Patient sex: F
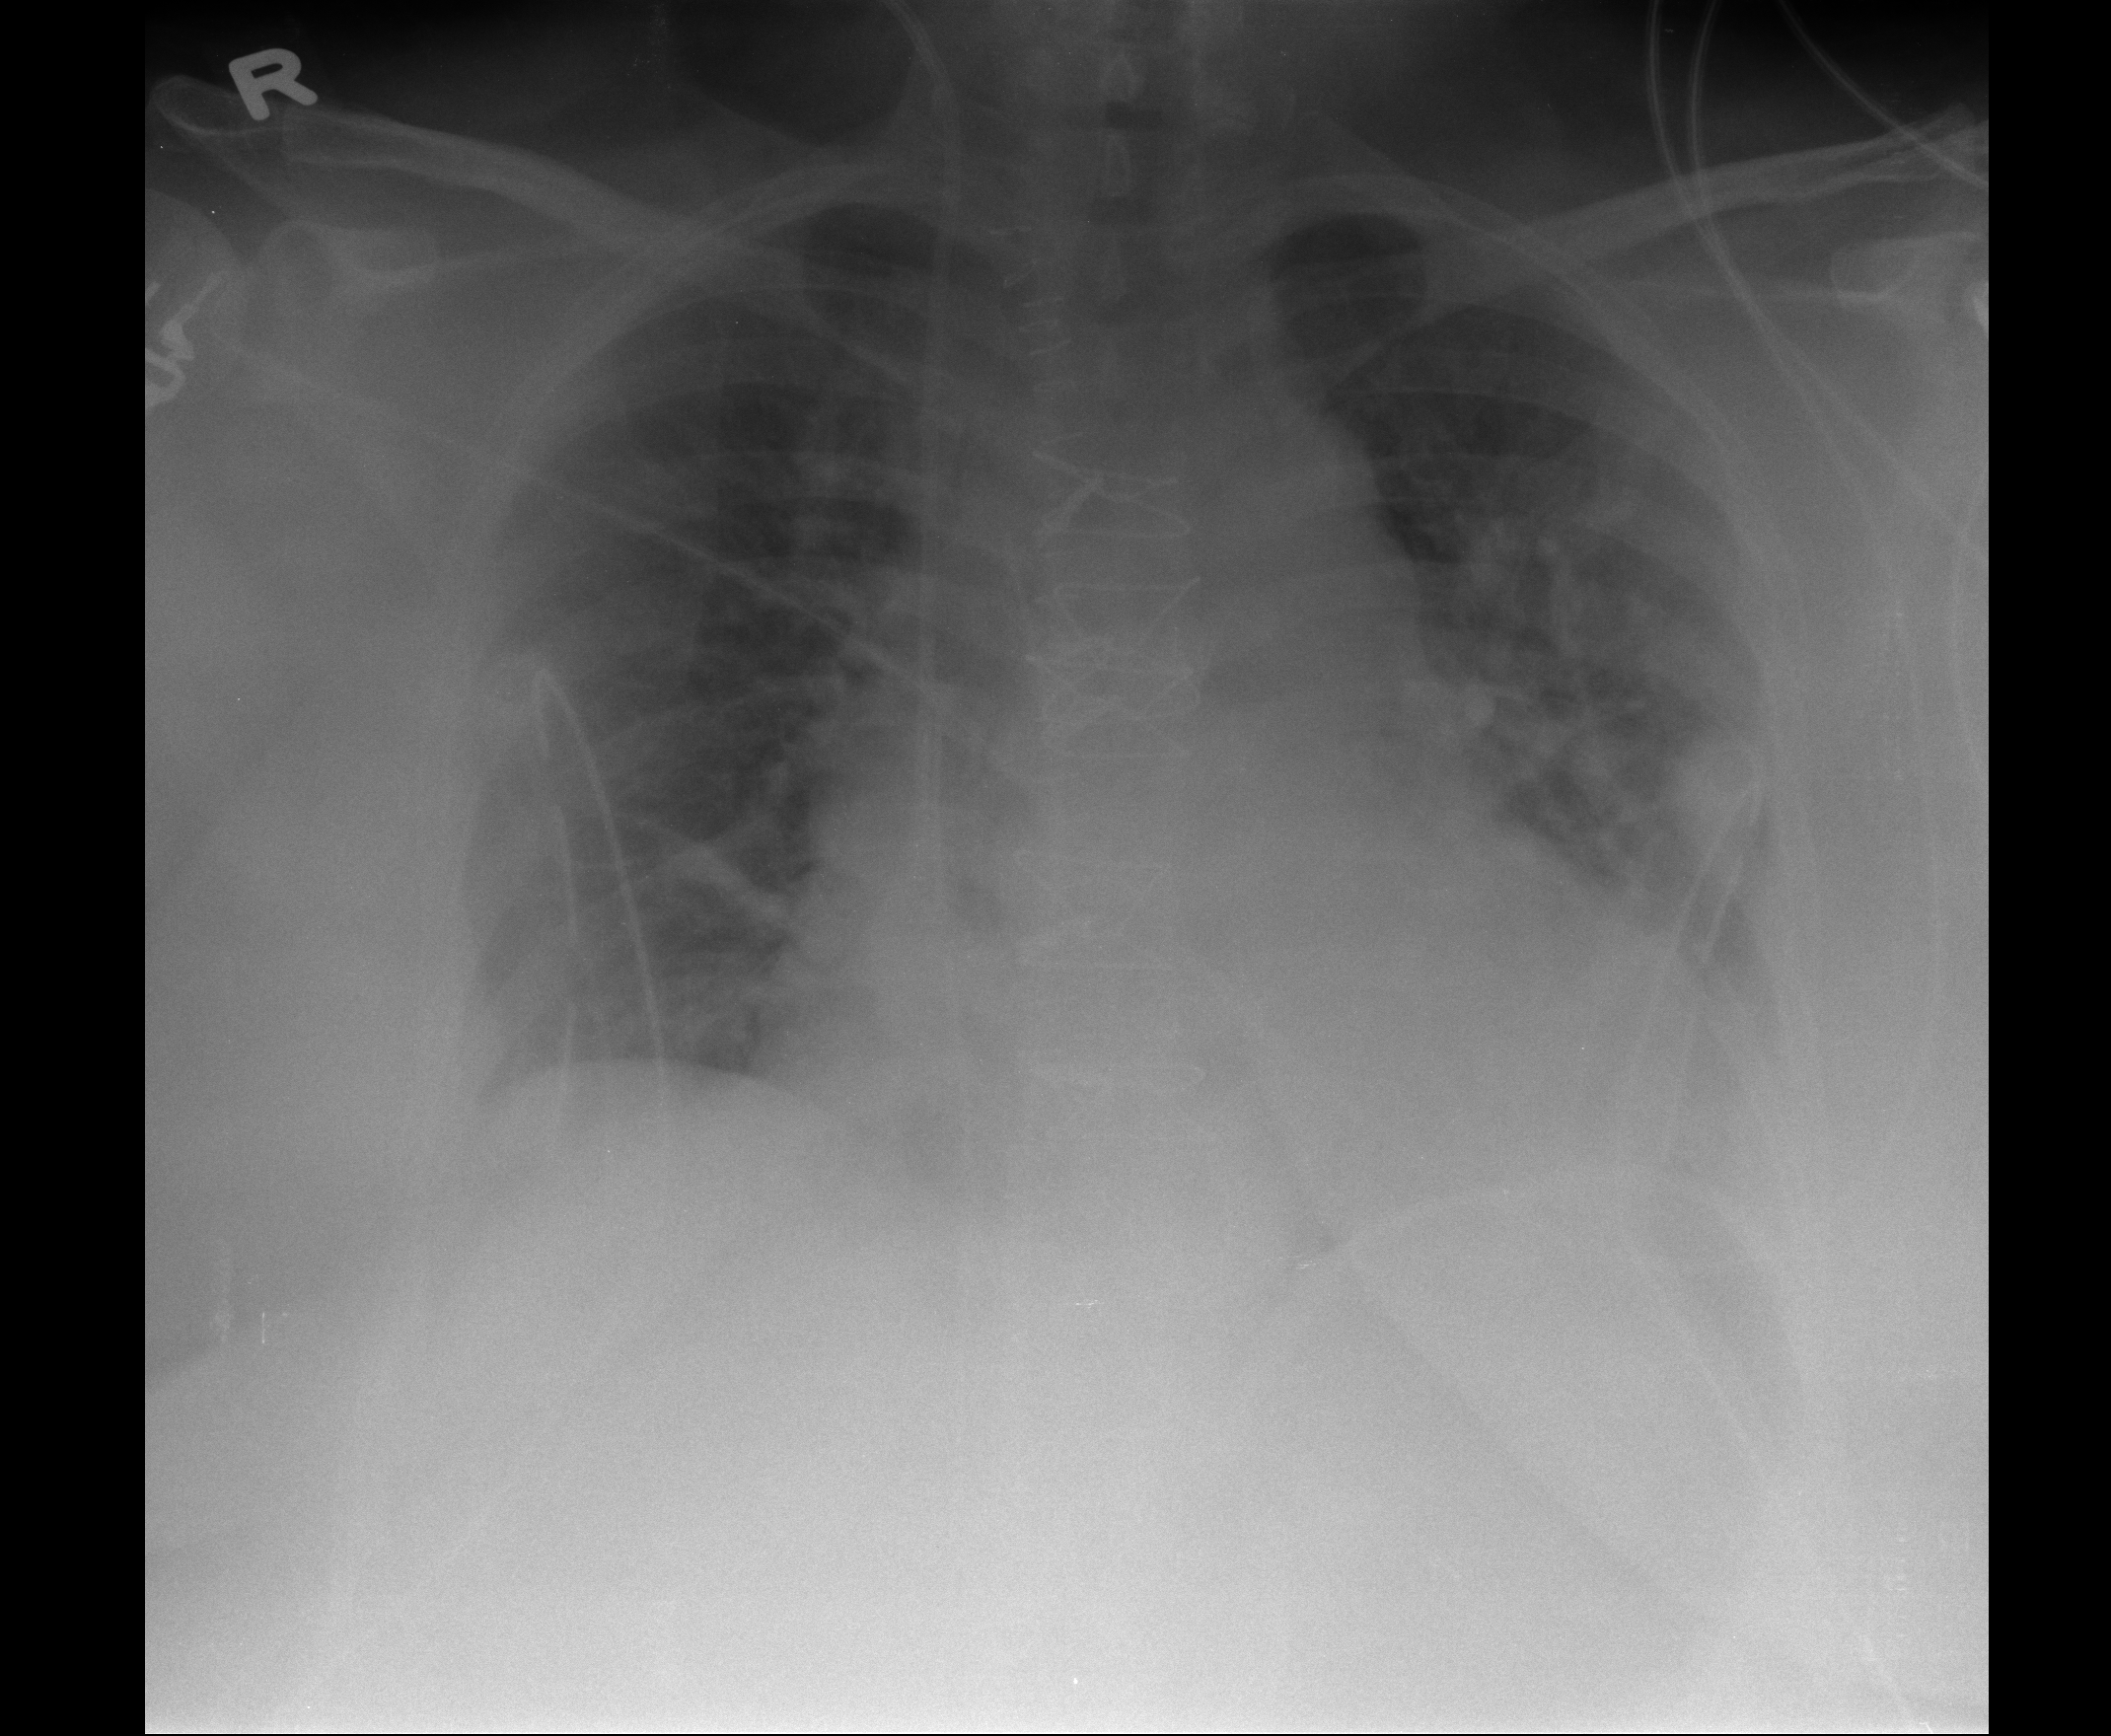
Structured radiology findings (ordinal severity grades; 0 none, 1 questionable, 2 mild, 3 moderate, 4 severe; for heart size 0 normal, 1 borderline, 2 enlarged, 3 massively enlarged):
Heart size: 2
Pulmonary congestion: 2
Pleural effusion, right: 1
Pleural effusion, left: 2
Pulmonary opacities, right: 0
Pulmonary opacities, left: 0
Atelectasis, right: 2
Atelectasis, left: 2